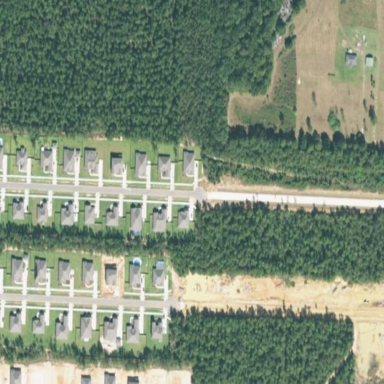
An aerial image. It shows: This residential area consists of single-family homes.